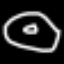
Label: donut